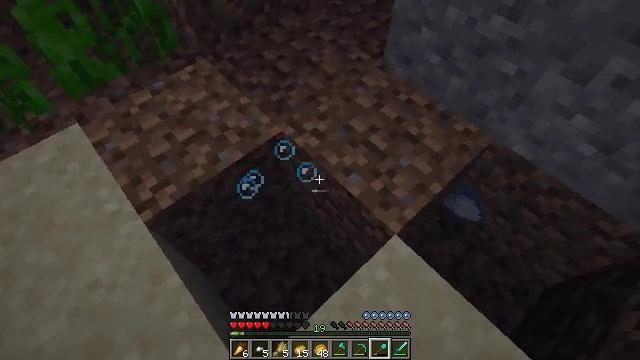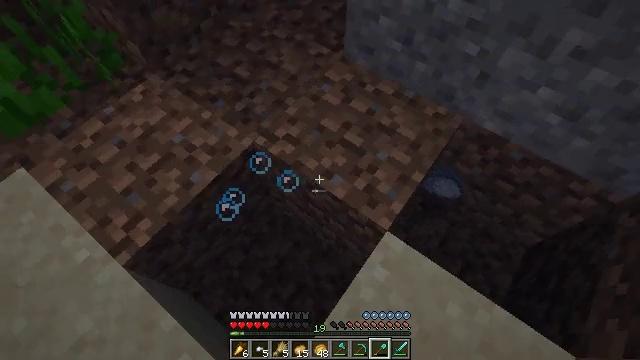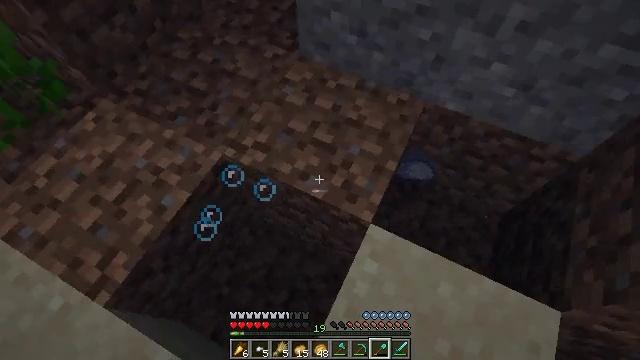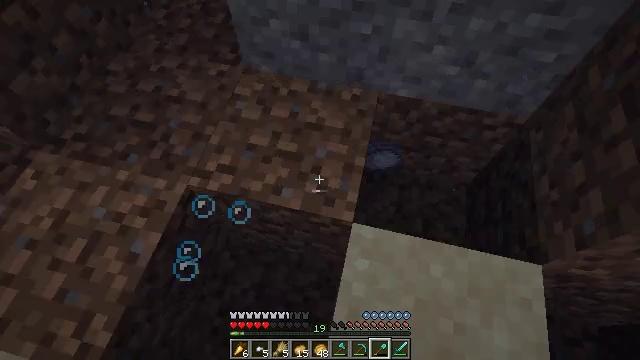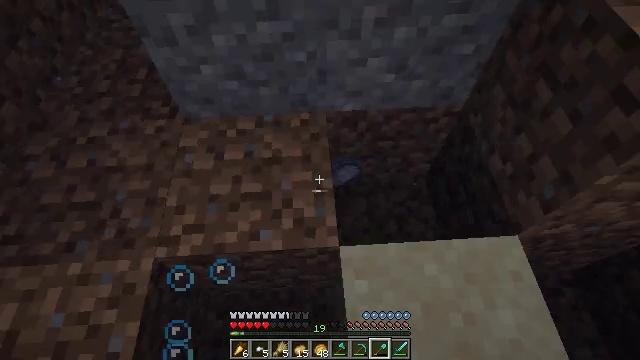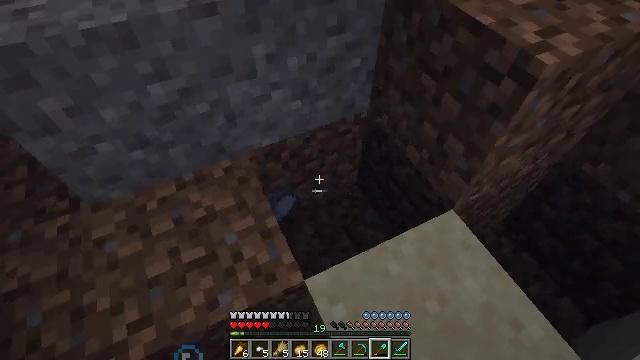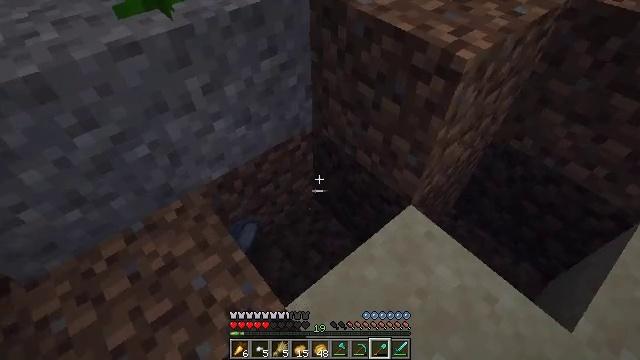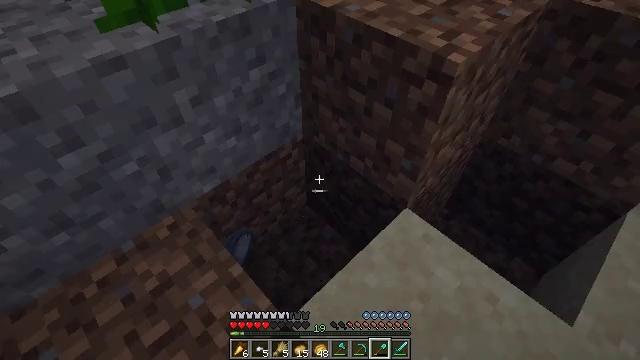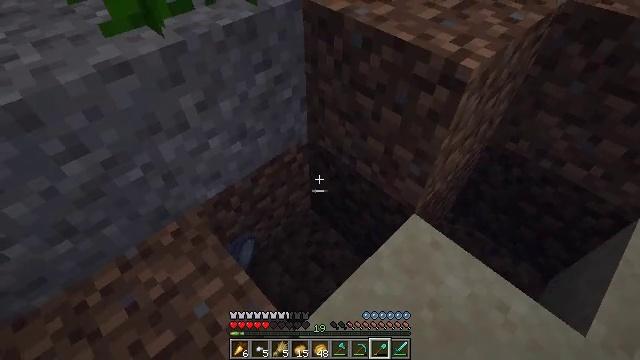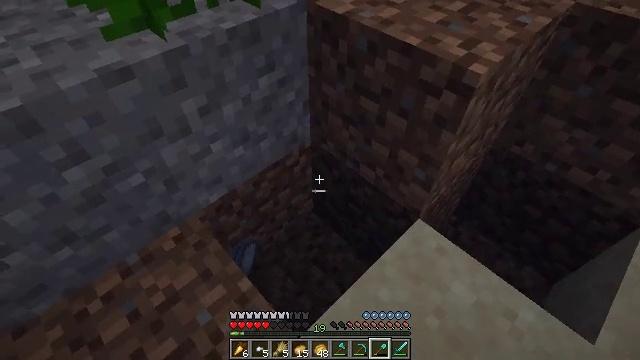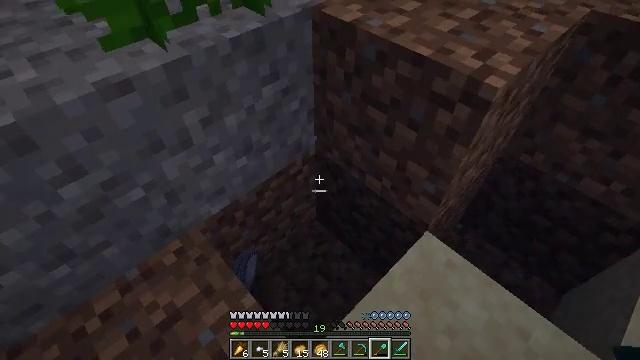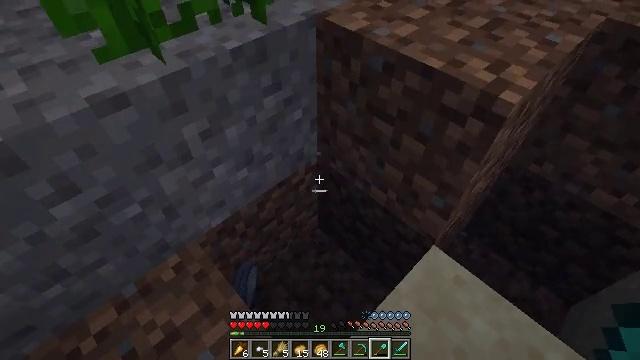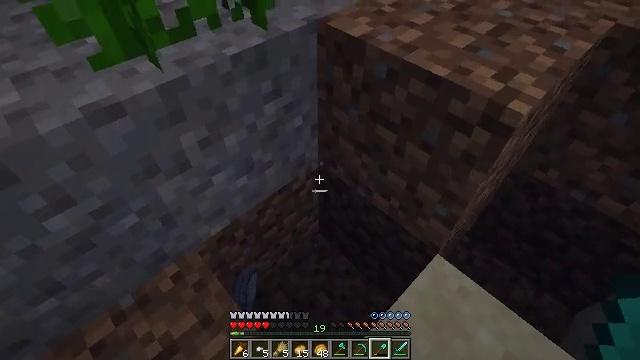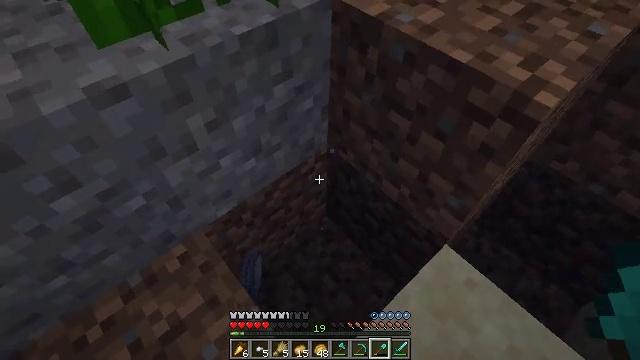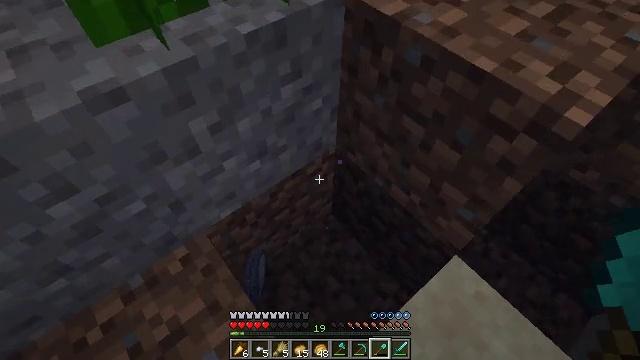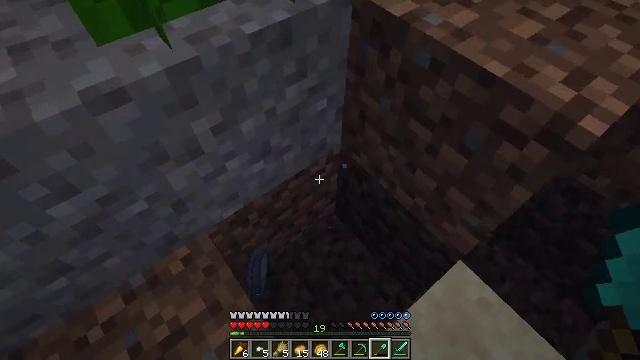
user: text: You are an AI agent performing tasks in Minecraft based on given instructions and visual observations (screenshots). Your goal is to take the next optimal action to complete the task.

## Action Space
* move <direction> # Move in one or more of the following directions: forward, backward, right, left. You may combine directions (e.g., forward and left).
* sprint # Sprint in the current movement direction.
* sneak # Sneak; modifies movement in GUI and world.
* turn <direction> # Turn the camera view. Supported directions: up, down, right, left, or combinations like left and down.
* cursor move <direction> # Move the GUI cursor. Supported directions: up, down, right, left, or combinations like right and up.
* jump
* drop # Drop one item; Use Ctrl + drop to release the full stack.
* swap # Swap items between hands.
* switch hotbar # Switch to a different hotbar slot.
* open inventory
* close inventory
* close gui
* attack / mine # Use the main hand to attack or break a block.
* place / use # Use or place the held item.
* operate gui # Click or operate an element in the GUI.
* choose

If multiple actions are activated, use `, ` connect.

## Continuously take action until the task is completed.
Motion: motion action
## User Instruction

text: Break the clay block to collect it.
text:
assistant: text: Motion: move forward and move left, turn right and down
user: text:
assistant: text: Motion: move forward and move left, turn right
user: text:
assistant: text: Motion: move forward and move left, turn right
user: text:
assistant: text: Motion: move forward, turn right and up
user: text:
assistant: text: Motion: move forward, turn right and up
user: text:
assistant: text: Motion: move forward, turn right and up
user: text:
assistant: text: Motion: move forward, turn right
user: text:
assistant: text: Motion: move forward
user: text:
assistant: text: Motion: move forward
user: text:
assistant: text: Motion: move forward
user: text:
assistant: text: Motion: move forward
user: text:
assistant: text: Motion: move forward
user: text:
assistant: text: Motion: move forward, turn left and down
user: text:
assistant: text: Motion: move forward, turn left and down
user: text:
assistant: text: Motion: move forward, turn left
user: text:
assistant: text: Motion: move forward, turn left and down
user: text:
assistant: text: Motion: move forward, turn left and down
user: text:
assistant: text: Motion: move forward, turn left and down
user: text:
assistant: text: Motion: move forward, turn left and down
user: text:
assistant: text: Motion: move forward, turn left and down
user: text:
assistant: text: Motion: move forward
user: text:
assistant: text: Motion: move forward, turn left and down
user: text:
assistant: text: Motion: move forward, turn left and down
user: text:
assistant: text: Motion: move forward, turn left and down
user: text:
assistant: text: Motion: turn left
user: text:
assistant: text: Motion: turn left
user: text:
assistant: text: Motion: turn left
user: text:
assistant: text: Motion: sneak, turn left
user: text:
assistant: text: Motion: sneak, turn left and up
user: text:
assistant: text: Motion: sneak, turn left